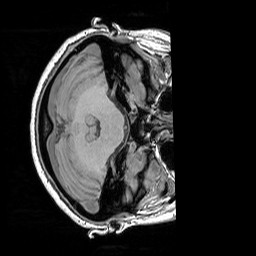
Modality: T1w
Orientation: axial